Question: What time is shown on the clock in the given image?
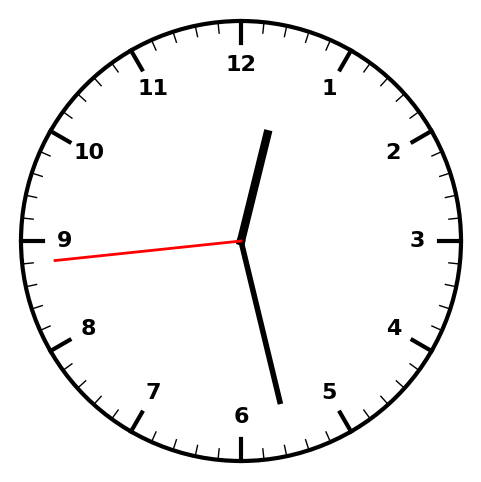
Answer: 12:27:44